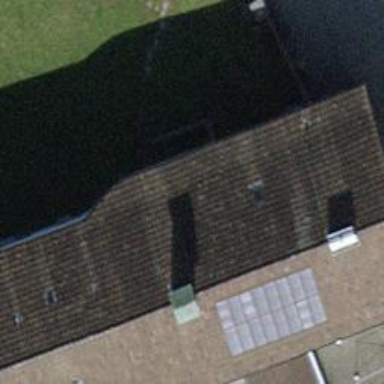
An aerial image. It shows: Kindergarten.